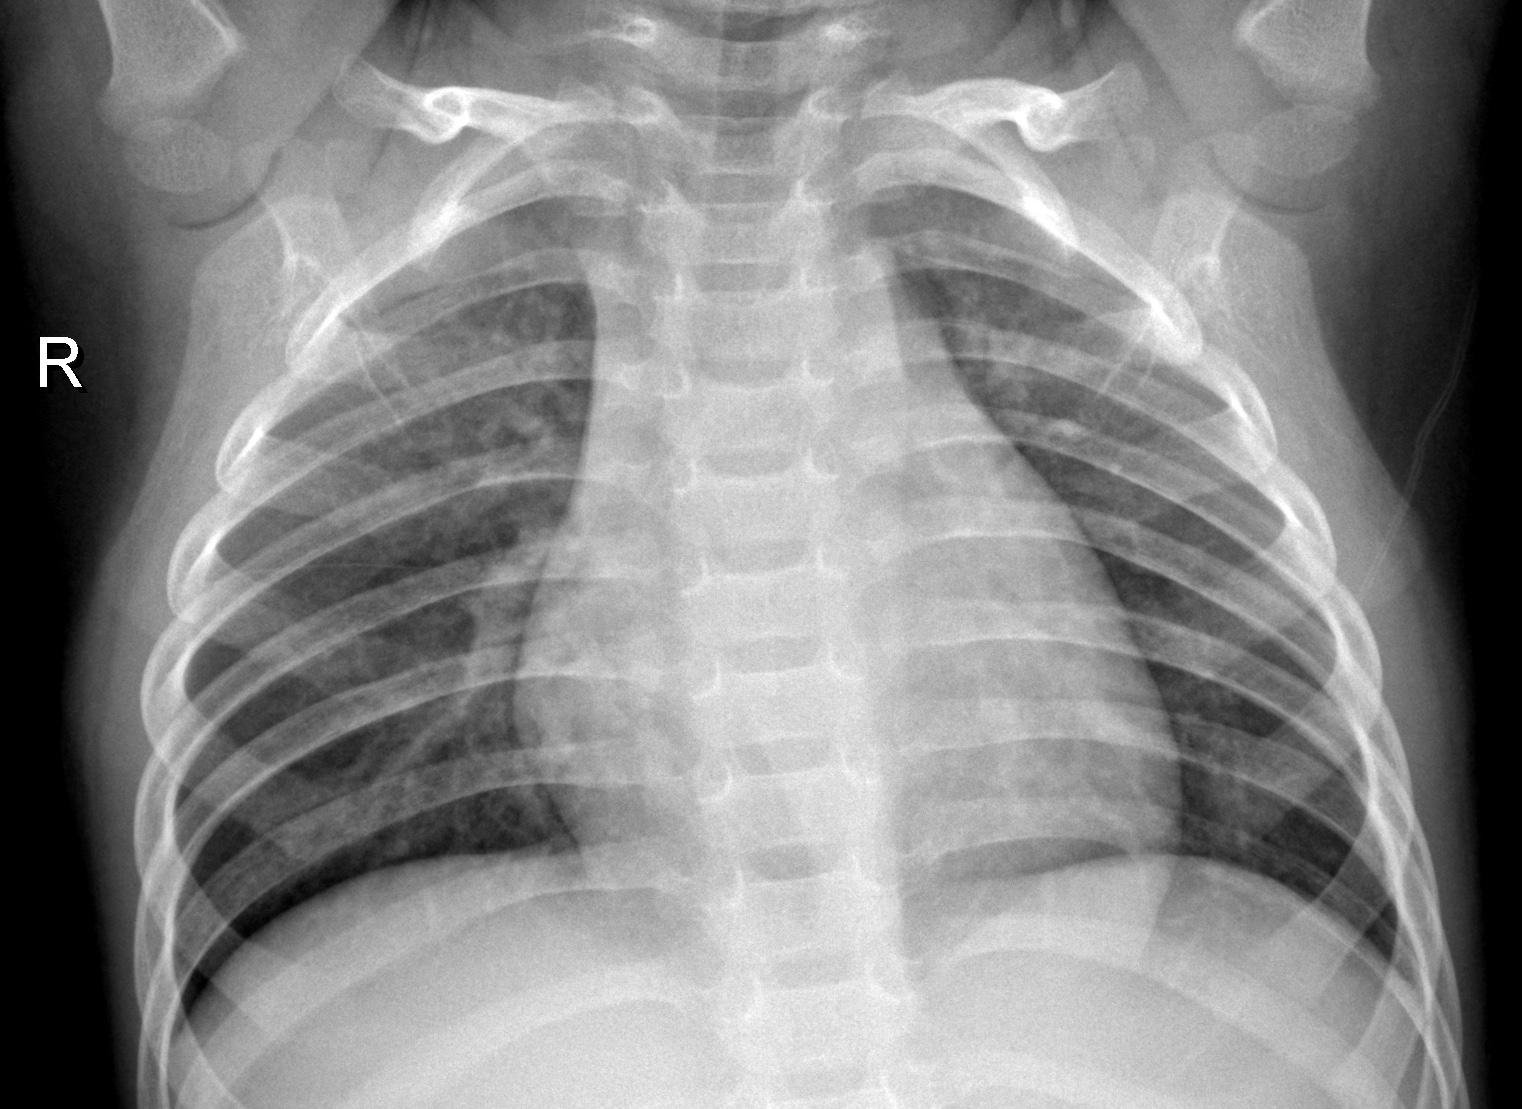
Diagnosis: NORMAL